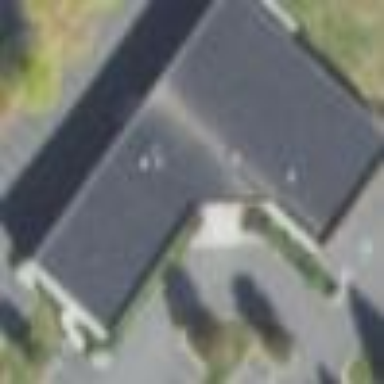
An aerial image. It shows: Building.